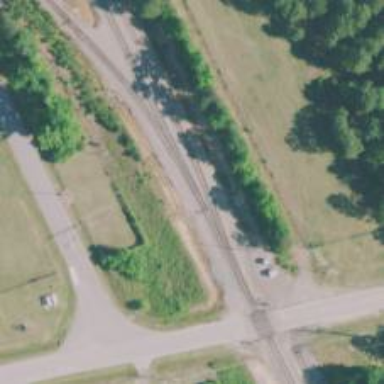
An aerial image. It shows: Railway spur junction.